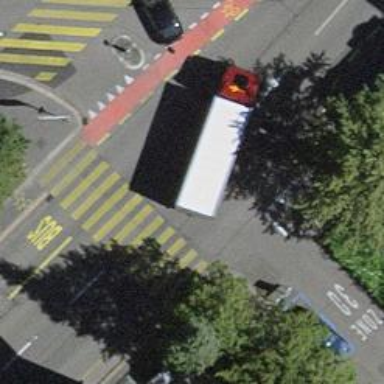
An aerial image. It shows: Uncontrolled crossing on the road.